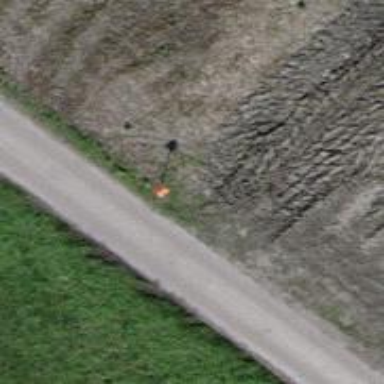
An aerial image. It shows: Pole supporting roof covering pipeline marker.